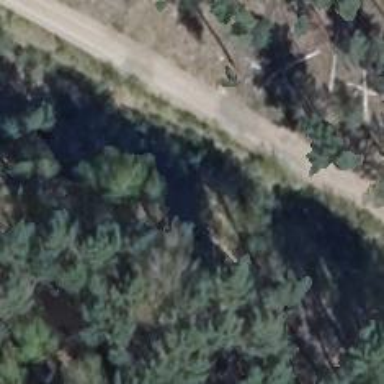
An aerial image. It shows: Disused railway spur line.